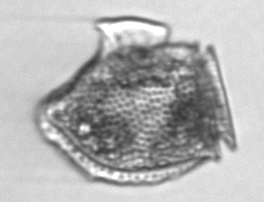
Label: Dinophysis_norvegica